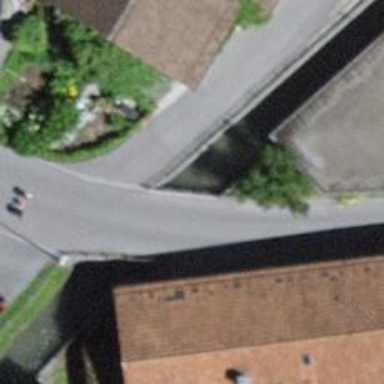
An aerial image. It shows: Canal culvert running through tunnel.